Question: I'm using more than ListView on a page, and it seems to screw itself and menu (using listview) as well.
For the listview on the right, I'm using this code:
'''
<div>
<ul data-role="listview">
<?php
while ($row = mysqli_fetch_array($finding)) {
?>
<li>
<a href="/profiles/profile/id=<?php echo stripslashes($row['id']); ?>"><h3><?php echo stripslashes($row['surname']); ?>, <?php echo stripslashes($row['firstname']); ?></h3>
<p><?php echo stripslashes($row['positions']); ?></p>
<p><?php //echo stripslashes($row['email']); ?></p>
</li>
<?php } ?>
</ul>
</div>
'''
The menu listview is using this code:
'''
<ul data-role="listview" data-theme="c" data-dividertheme="d">
<li data-role="list-divider">userdata</li>
<!-- Use class .no-submenu to open link instead of a sub menu-->
<li <?php if (isset ($_REQUEST['d']) && $_REQUEST['d'] == 'forums') {echo 'class="current"';} ?>><a href="/forums" title="" class="no-submenu forums">Forums</a></li>
<!-- Use class .current to open submenu on page load -->
<li <?php if (isset ($_REQUEST['d']) && $_REQUEST['d'] == 'wiki') {echo 'class="current"';} ?>><a href="/wiki" title="" class="dashboard no-submenu articles">Wiki</a></li>
<li <?php if (isset ($_REQUEST['d']) && $_REQUEST['d'] == 'tracker') {echo 'class="current"';} ?>><a href="/tracker" title="" class="dashboard no-submenu tracker">Tracker</a><?php if ($trackcnt > "0") {echo '<span style="background-color:#cf2020;color:#FFF;" title="There are '.$trackcnt.' open tickets">'.$trackcnt.'</span>';}?></li>
<li <?php if (isset ($_REQUEST['d']) && $_REQUEST['d'] == 'bugs') {echo 'class="current"';} ?>><a href="/bugs" title="" class="dashboard no-submenu bug">Bug Reporting</a></li>
<li <?php if (isset ($_REQUEST['d']) && $_REQUEST['d'] == 'staffdirectory') {echo 'class="current"';} ?>><a href="/staffdirectory" title="" class="dashboard no-submenu address">Staff Directory</a></li>
<li <?php if (isset ($_REQUEST['d']) && $_REQUEST['d'] == 'settings') {echo 'class="current"';} ?>><a href="/settings" title="" class="settings" data-role="collapsible-set">Settings</a>
</ul>
'''

Any ideas on what's going on here? They're in different containers.
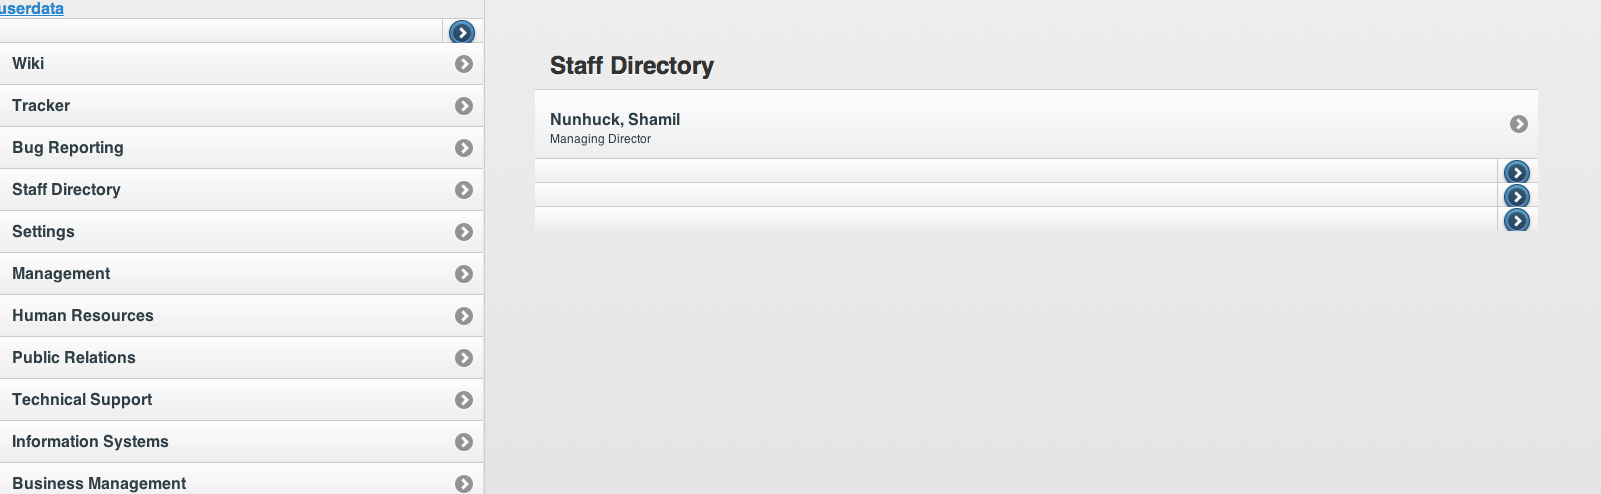
Answer: Missing "a" closing tag fixed this.